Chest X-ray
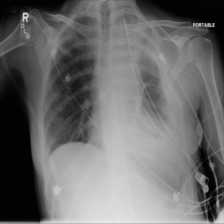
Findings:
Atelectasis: negative
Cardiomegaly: negative
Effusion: positive
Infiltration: negative
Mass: negative
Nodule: positive
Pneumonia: negative
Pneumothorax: negative
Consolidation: negative
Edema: negative
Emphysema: negative
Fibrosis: negative
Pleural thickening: negative
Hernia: negative